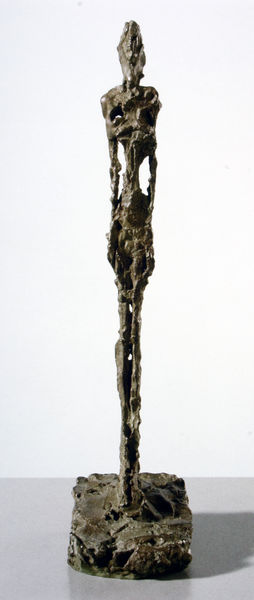
Titel: Femme debout, Stehende Frau
Künstler: Alberto Giacometti
Standort: Schweiz
Institution: Privatsammlung
Schlagwörter: kopf, körper, mann, schatten, frau, grau, schwarz, weiss, wand, arme, mensch, sockel, figur, stehend, frontal, schulter, skulptur, statue, schmal, metall, bronze, plastik, plinthe, dünn, gestalt, foto, eisen, guß, schreitende, giacometti, broze, gehende, giacometi, giacommeti, lehmkuhl